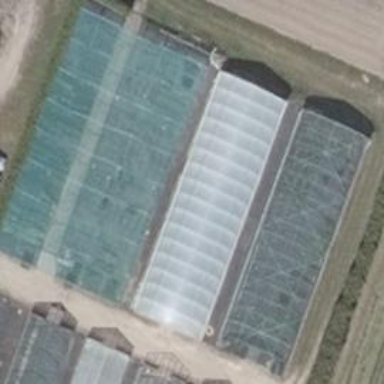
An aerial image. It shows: Greenhouse.